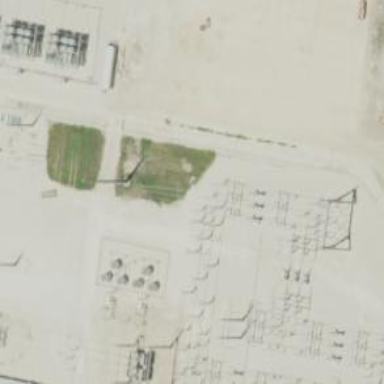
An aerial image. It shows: Switch used for power control.